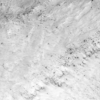
Label: not_dusty